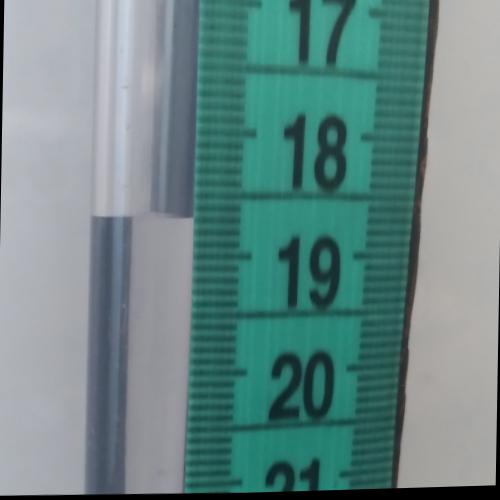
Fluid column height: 18.7 cm